Question: In my app, I want to share an image, text and url. I do that as follows:
'''
UIActivityViewController *controller = [[UIActivityViewController alloc]
initWithActivityItems:@[text, url, image]
applicationActivities:nil];
controller.excludedActivityTypes = @[UIActivityTypePostToWeibo,
//UIActivityTypeMessage,
//UIActivityTypeMail,
UIActivityTypePrint,
UIActivityTypeCopyToPasteboard,
UIActivityTypeAssignToContact,
UIActivityTypeSaveToCameraRoll,
UIActivityTypeAddToReadingList,
UIActivityTypePostToFlickr,
UIActivityTypePostToVimeo,
UIActivityTypePostToTencentWeibo,
UIActivityTypeAirDrop];
[self presentViewController:controller animated:YES completion:nil];
'''
Unfortunately, as a result, the modal dialog covers the whole screen of my iphone, although it only displays four share icons.

I think that is out of proportion, and would like to adjust the height of the controller, so it only accommodates that one needed row.
[Update]
I am running this code on a real device (iPhone 5s running the very latest beta of iOS 8), and the size of the image doesn't seem to matter. However, in my console I see the following messages, that should help to fix the issue.
'''
2014-09-17 15:24:27.068 AppName[1826:747596] Unable to simultaneously satisfy constraints.
Probably at least one of the constraints in the following list is one you don't want. Try this: (1) look at each constraint and try to figure out which you don't expect; (2) find the code that added the unwanted constraint or constraints and fix it. (Note: If you're seeing NSAutoresizingMaskLayoutConstraints that you don't understand, refer to the documentation for the UIView property translatesAutoresizingMaskIntoConstraints)
(
"<NSLayoutConstraint:0x17008a5a0 UIView:0x1781945d0.bottom == _UIAlertControllerView:0x13c51ea00.bottom>",
"<NSLayoutConstraint:0x17008aeb0 V:|-(0)-[UIView:0x178194d20] (Names: '|':_UIAlertControllerView:0x13c51ea00 )>",
"<NSLayoutConstraint:0x17008af50 UIView:0x178194d20.bottom <= _UIAlertControllerView:0x13c51ea00.bottom>",
"<NSLayoutConstraint:0x17008afa0 UIView:0x1781945d0.centerY == UIView:0x178194d20.centerY>",
"<NSLayoutConstraint:0x17008a550 V:|-(>=8)-[UIView:0x1781945d0] (Names: '|':_UIAlertControllerView:0x13c51ea00 )>"
)
'''
Thanks for your feedback so far.
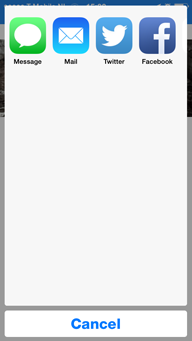
Answer: I just upgraded my Xcode from beta to release 6.01 and the problem disappeared.
Thanks for your patience..